Field crop: maize
Growth stage: 1
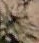
Species: salsola